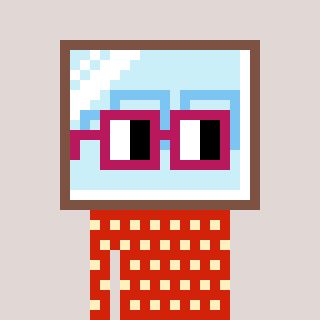
a pixel art character with square dark red glasses, a mirror-shaped head and a red-colored body on a warm background